An envelope spectrum derived from a bearing vibration measurement is shown; the reference markers locate BPFO, BPFI, BSF and FTF for this bearing geometry and shaft speed. Classify the bearing condition as one of: normal, inner_race, outer_race, ball.
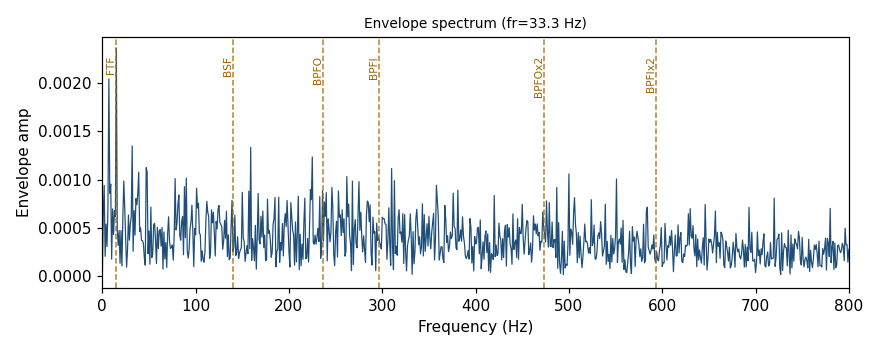
Answer: normal